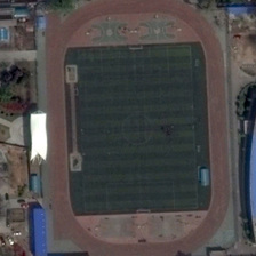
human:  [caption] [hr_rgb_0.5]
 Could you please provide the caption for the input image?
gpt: Red running track surrounds this football field as well as four basketball courts.

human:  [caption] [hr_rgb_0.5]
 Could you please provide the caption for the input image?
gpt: Red tracks surround this football field and four basketball courts.

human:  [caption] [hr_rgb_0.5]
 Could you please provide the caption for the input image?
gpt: The red one-way street surrounds the football field and four basketball courts

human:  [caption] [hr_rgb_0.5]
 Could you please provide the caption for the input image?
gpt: The red track surrounds the football field and four basketball courts.

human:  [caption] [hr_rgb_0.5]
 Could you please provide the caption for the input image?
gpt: Red trails surround this football field, LIKE four blocks of basketball.